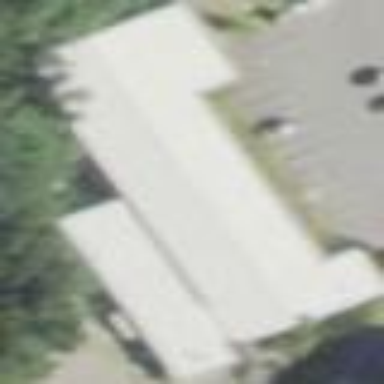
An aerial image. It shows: Building that houses ice rink for curling.